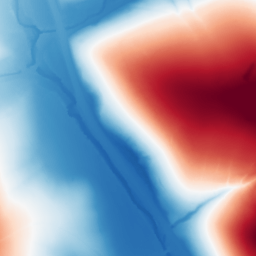
Category: trend_removal
Decomposition family: polynomial
Decomposition parameters: degree: 2
Upsampling method: bspline
Upsampling parameters: scale: 8
Upsampling scale: 8